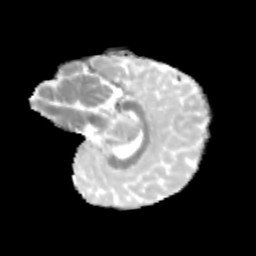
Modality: MD
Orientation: sagittal
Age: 9
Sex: female
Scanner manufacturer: siemens
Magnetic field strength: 3 T
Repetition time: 3.8 s
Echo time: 0.07 s